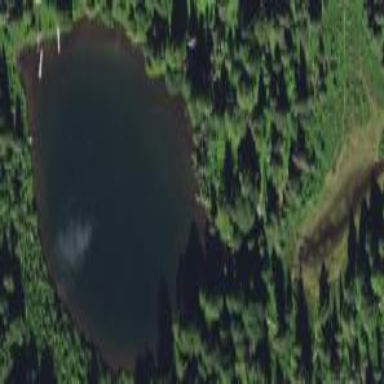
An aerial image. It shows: Pond surrounded by natural water.